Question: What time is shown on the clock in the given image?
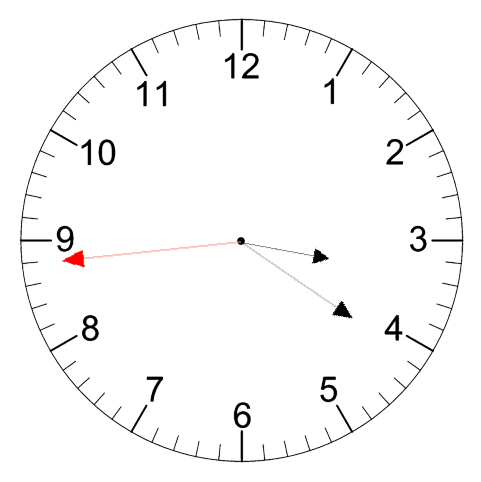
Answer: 03:20:44